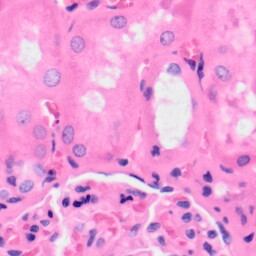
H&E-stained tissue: Kidney